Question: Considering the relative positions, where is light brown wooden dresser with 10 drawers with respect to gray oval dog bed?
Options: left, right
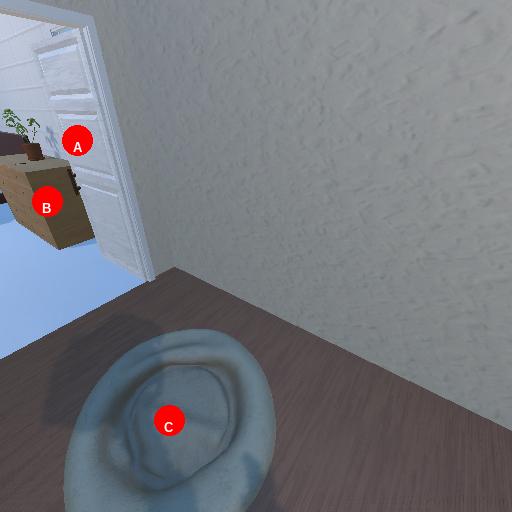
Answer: left